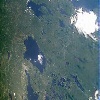
Label: land